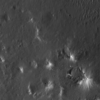
Label: not_dusty